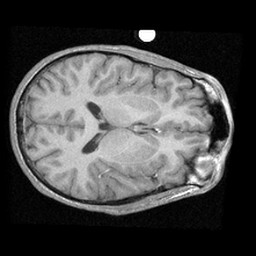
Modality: T1w
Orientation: axial
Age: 18
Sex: male